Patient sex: F
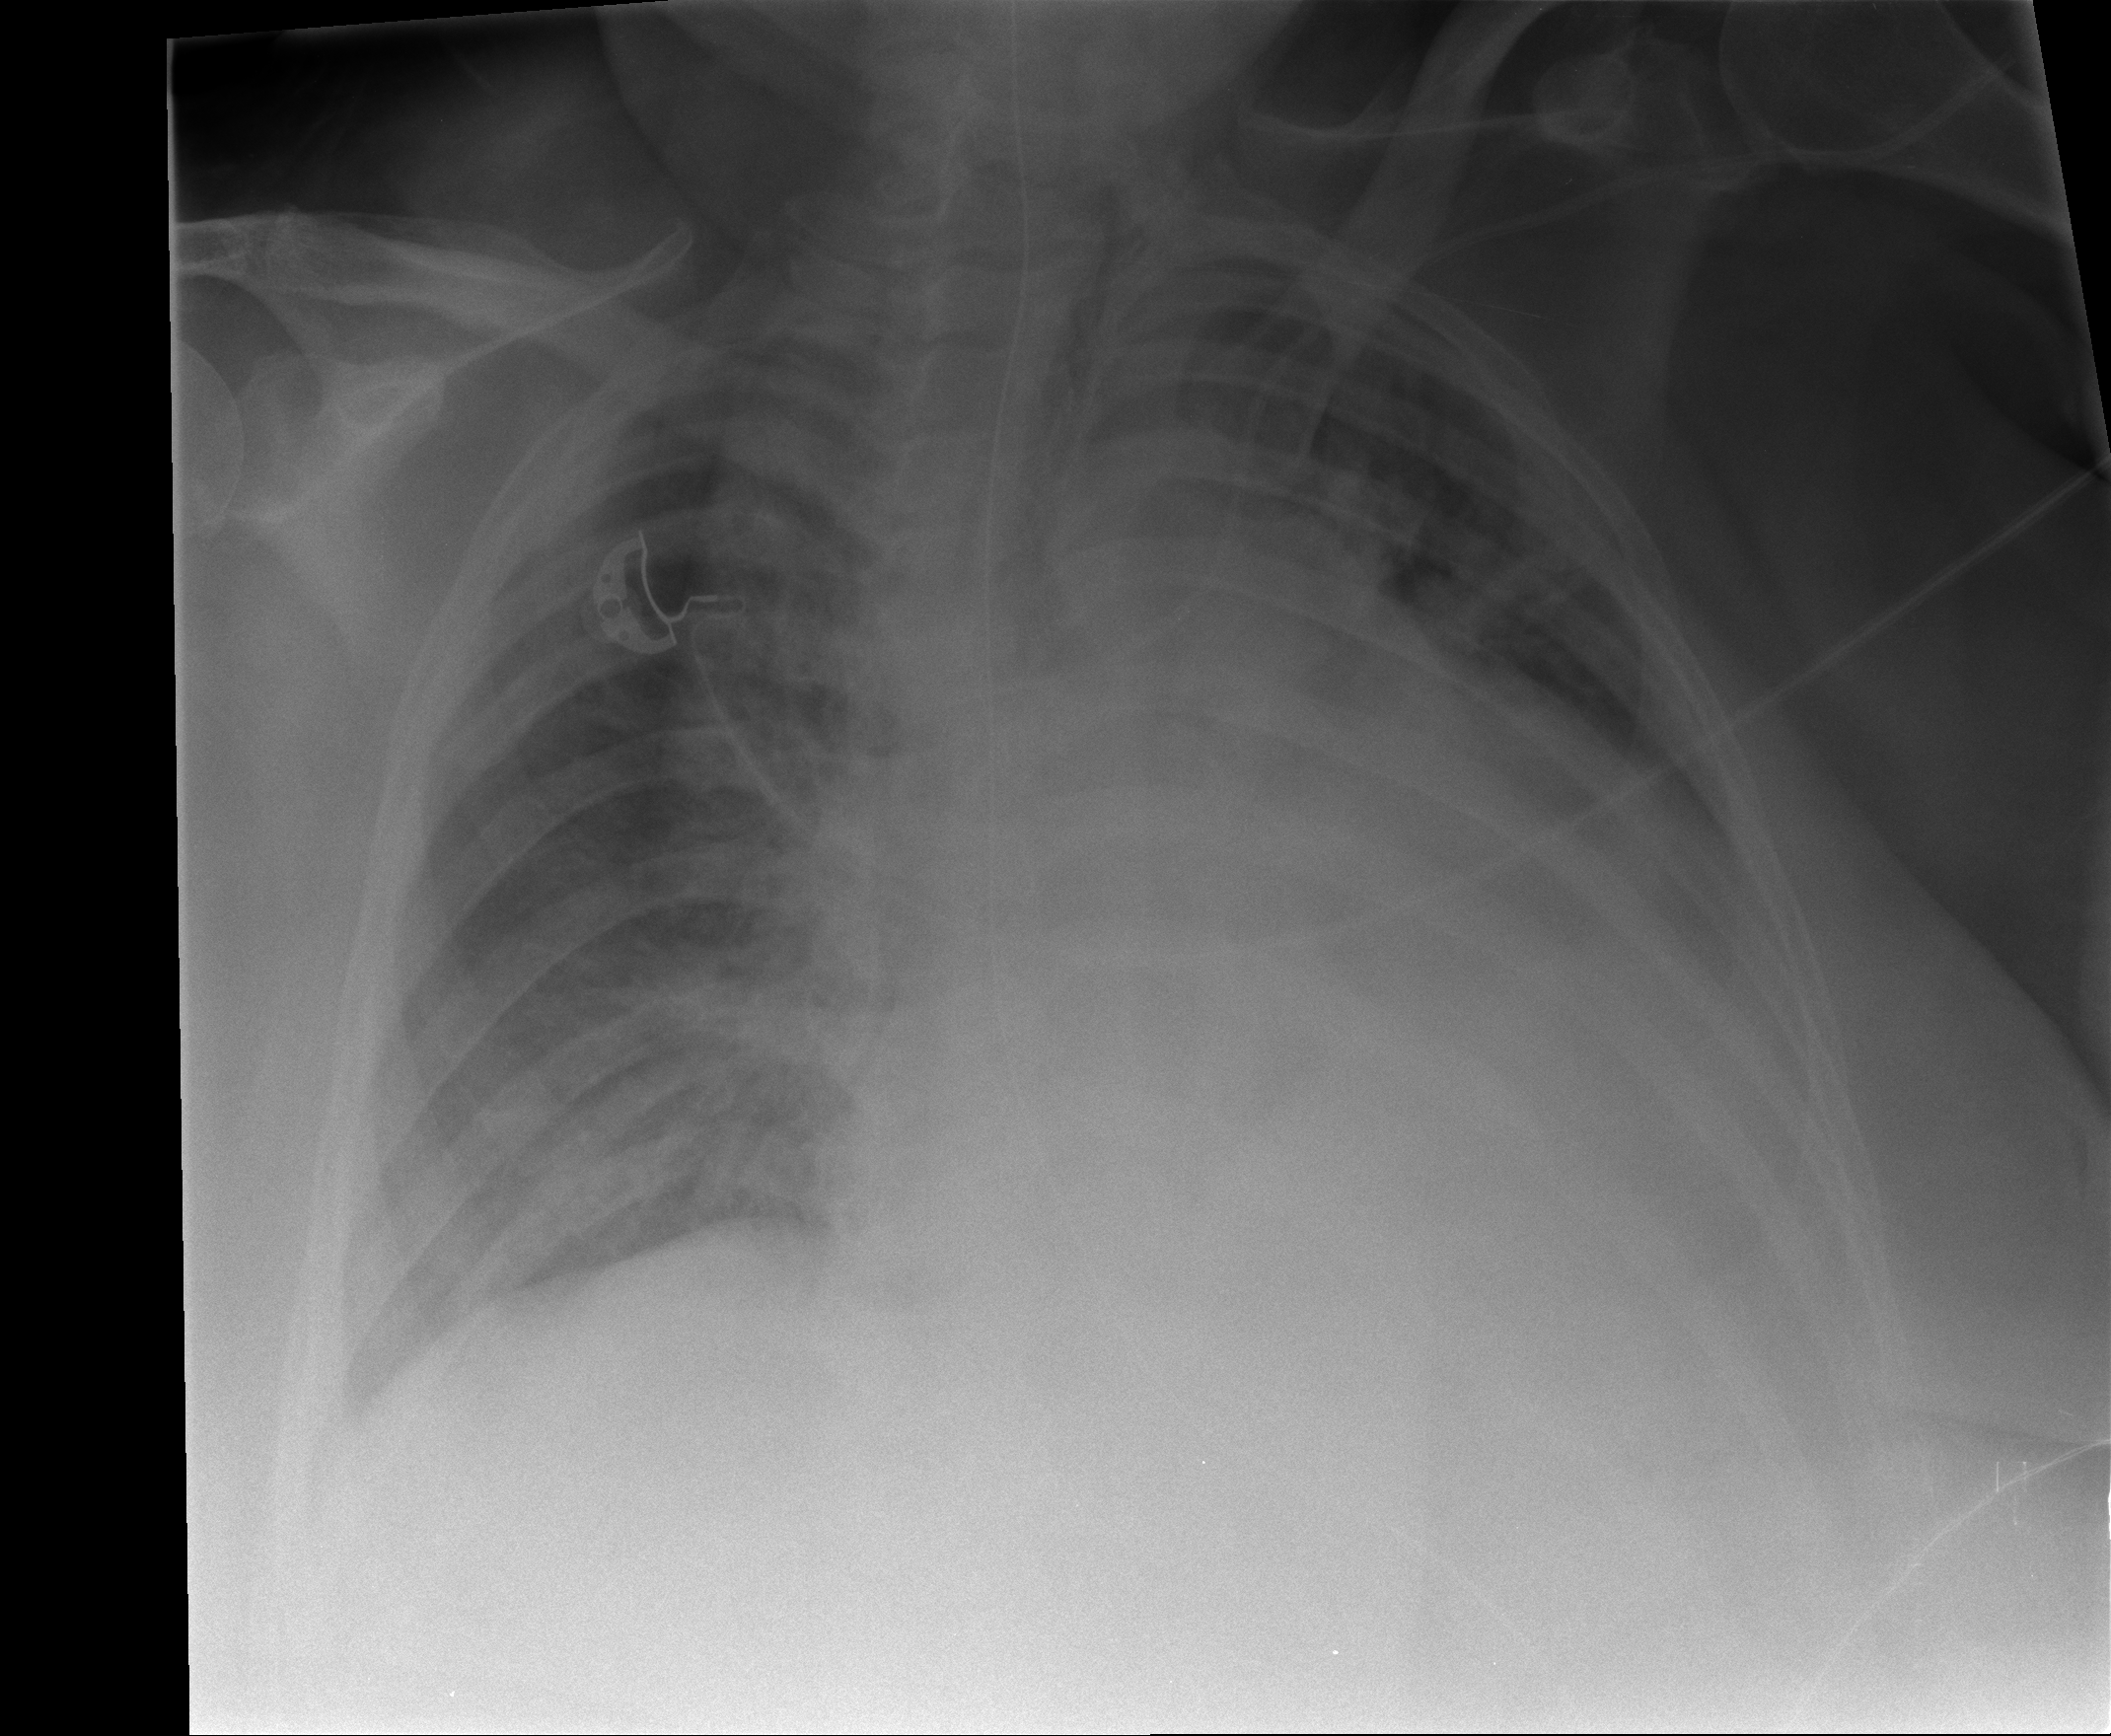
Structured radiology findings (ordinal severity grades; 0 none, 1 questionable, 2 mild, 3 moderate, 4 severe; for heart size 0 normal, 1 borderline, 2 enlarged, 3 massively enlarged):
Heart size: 3
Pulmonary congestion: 3
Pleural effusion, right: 0
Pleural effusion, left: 0
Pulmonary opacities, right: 0
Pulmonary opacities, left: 0
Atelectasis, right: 0
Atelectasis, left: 0